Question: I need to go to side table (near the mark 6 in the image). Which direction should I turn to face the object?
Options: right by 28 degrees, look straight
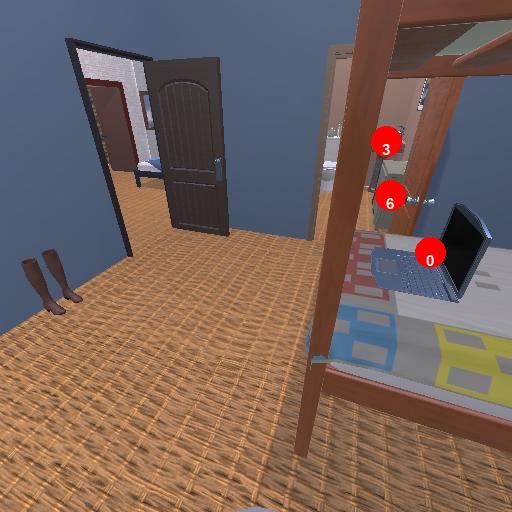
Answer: right by 28 degrees